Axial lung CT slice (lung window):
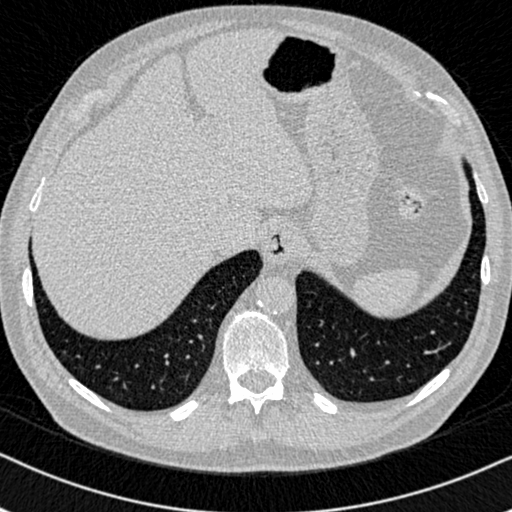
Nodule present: no